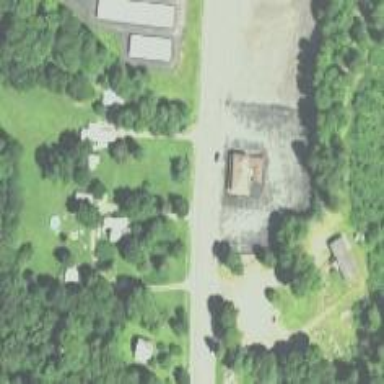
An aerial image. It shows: Driveway.